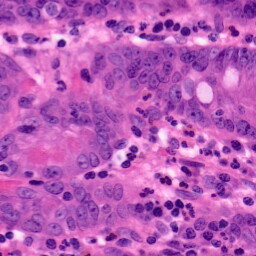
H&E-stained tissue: Pancreatic